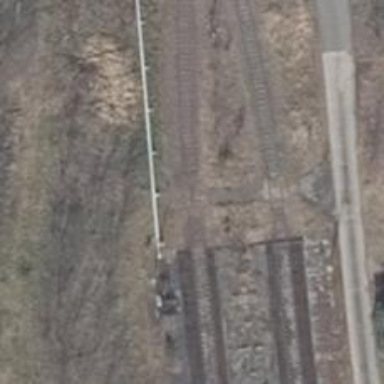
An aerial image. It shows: Crossing for the railway.